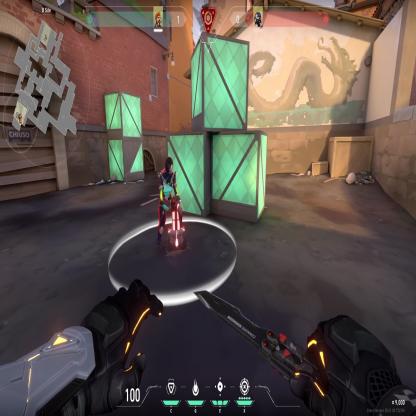
Label: planted spike ; enemy